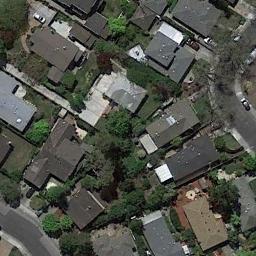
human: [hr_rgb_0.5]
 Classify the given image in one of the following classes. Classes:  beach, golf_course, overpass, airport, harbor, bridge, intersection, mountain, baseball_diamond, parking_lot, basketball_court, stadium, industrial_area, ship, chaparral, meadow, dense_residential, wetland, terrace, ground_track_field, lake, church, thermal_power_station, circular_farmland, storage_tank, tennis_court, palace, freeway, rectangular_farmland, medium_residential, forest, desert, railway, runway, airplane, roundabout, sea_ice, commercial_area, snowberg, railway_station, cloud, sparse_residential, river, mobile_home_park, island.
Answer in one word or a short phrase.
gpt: medium_residential